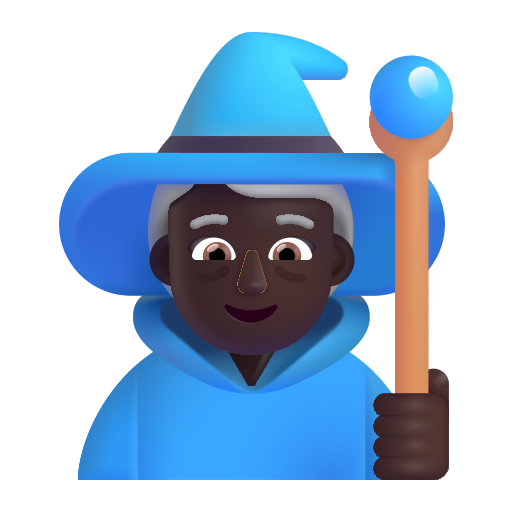
woman mage color dark